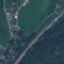
Label: Highway